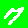
Digit: 7